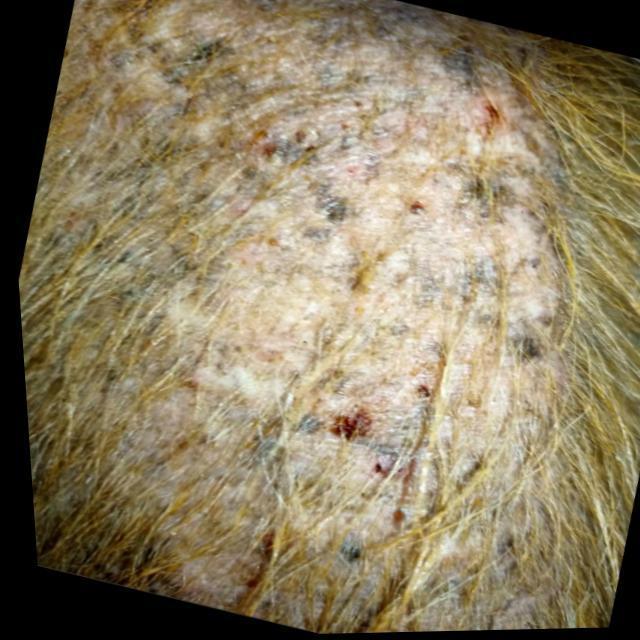
Canine demodicosis (Demodex mange) — caused by Demodex canis mites. Presents with alopecia, follicular papules, pustules, and comedones. Often localized on face and forelimbs.